Field crop: maize
Growth stage: 2
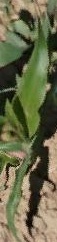
Species: maize